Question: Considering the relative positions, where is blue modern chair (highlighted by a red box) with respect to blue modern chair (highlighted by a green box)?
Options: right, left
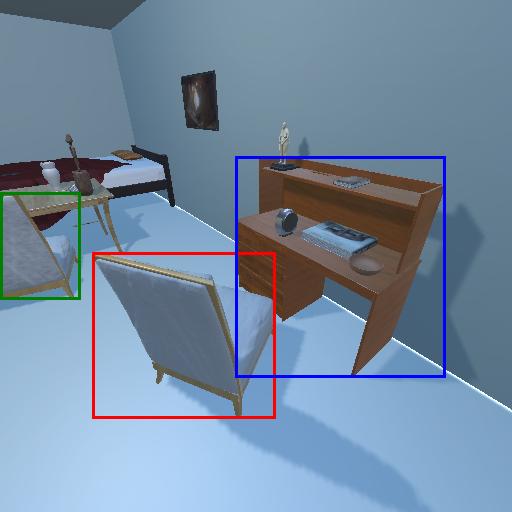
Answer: right